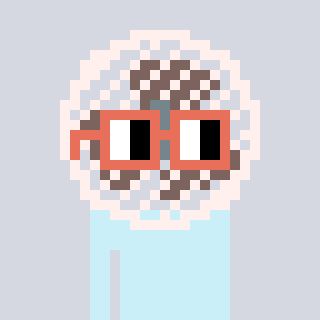
a pixel art character with square orange glasses, a fan-shaped head and a cold-colored body on a cool background